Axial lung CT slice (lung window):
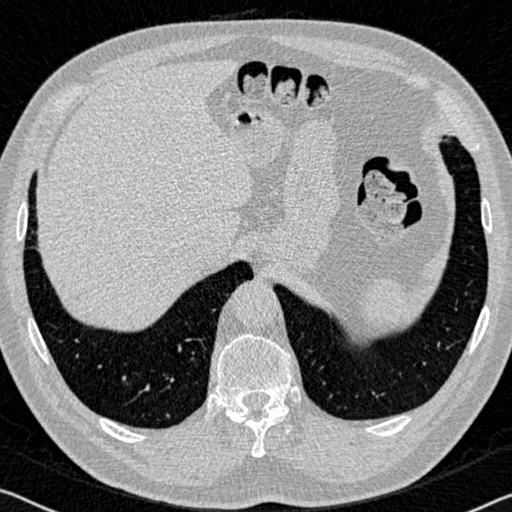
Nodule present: no